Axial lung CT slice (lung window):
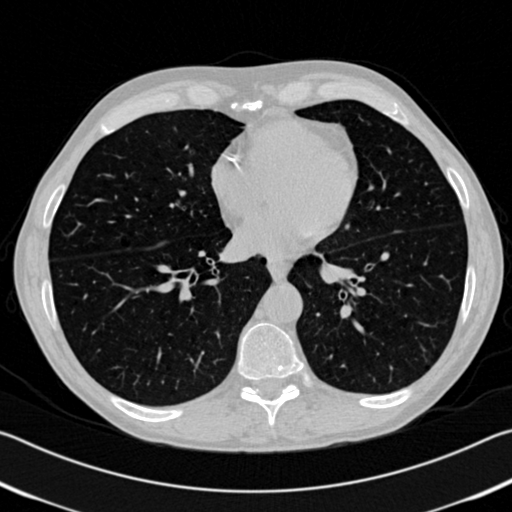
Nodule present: no